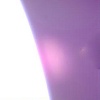
Label: sunburn